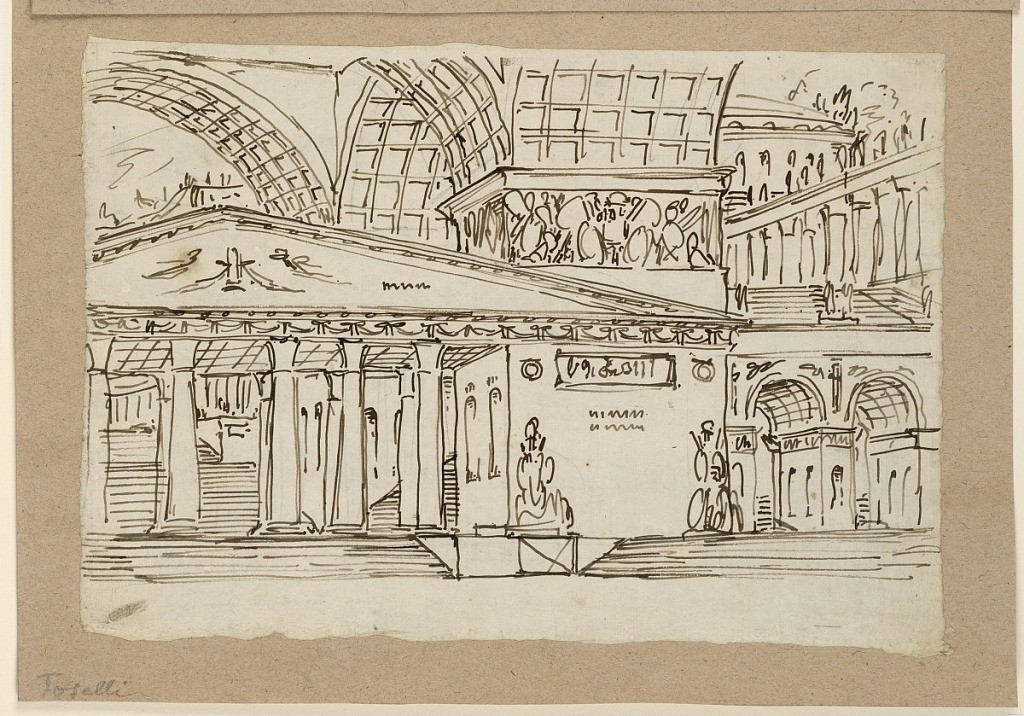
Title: Stage Design, Group of Antique Buildings
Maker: Angelo Toselli, ca. 1765? – 1826
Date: early 19th century
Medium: Pen and bistre ink on paper
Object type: Drawing
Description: Horizontal rectangle. Group of antique buildings with pediments, vaults, porticoes, stairs leading up.